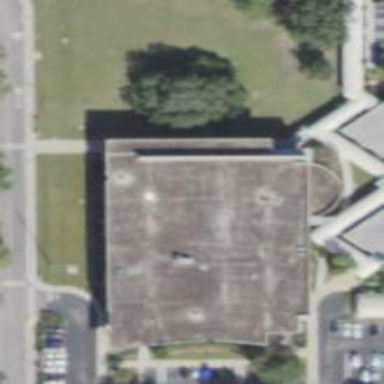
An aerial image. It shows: College building.